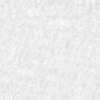
Label: no_change